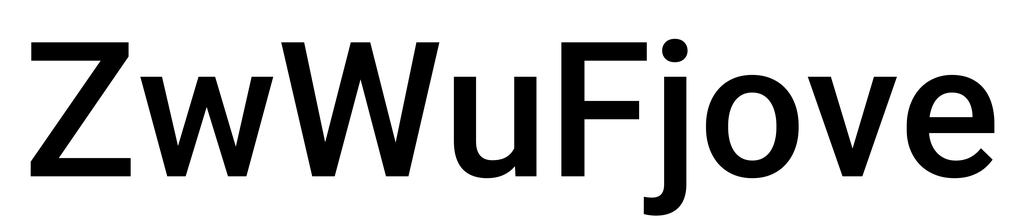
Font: Roboto_Medium